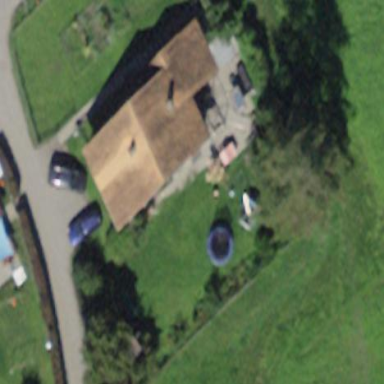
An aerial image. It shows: Detached building with gabled roof.